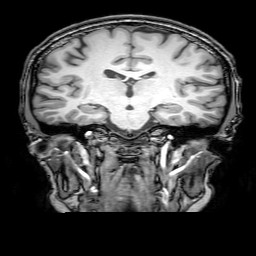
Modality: T1w
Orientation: sagittal
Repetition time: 0.00828 s
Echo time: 0.00388 s